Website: bh-photo
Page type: store-pickup
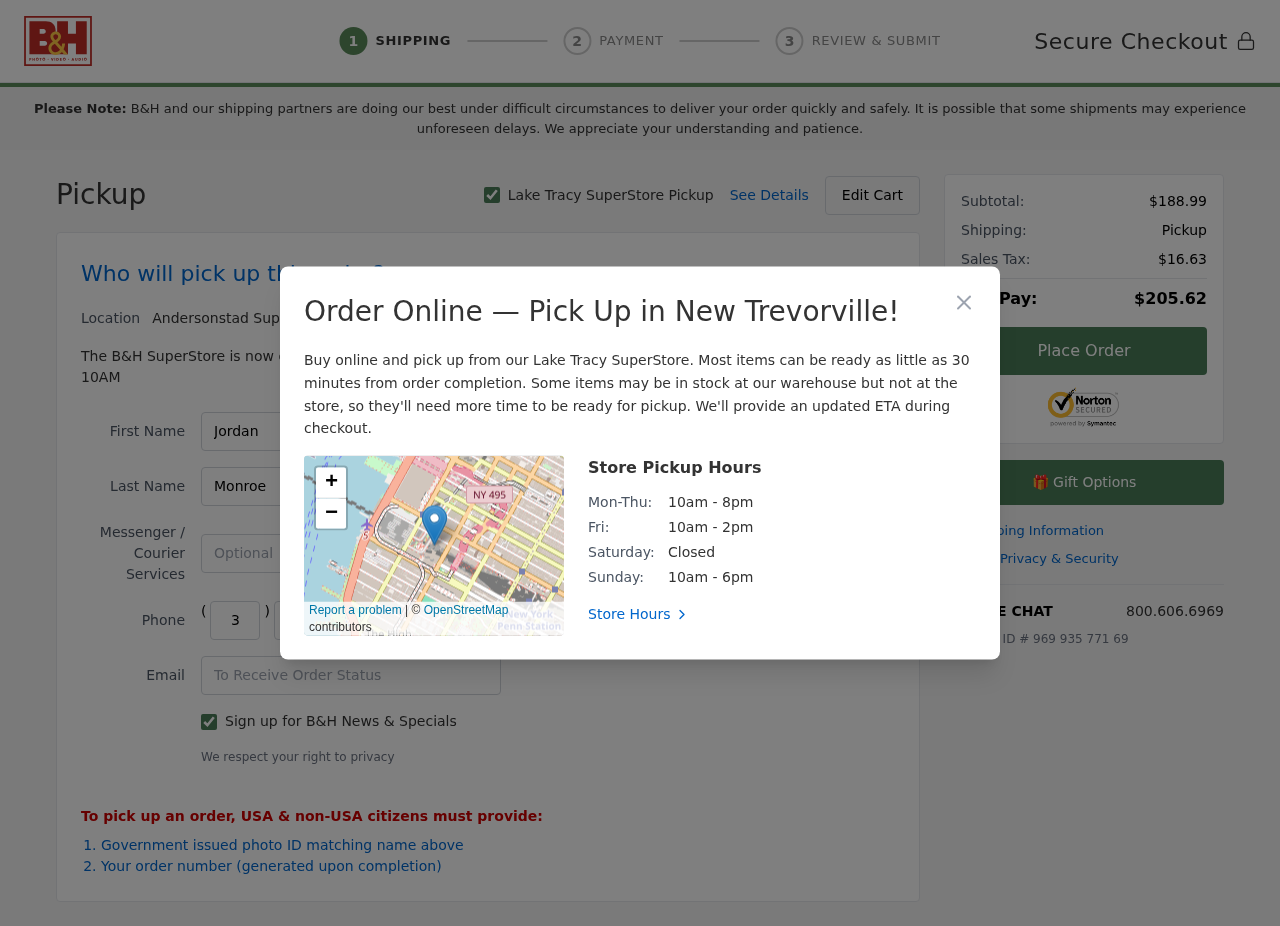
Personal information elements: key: PII_CITY
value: Lake Tracy
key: PII_CITY2
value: Andersonstad
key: PII_CITY3
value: New Trevorville
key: PII_EMAIL
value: jordanmonroe@yahoo.com
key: PII_FIRSTNAME
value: Jordan
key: PII_LASTNAME
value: Monroe
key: PII_PHONE_AREA
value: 313
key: PII_PHONE_PREFIX
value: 494
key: PII_PHONE_SUFFIX
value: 9131
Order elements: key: ORDER_SUBTOTAL
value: $188.99
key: ORDER_TAX
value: $16.63
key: ORDER_TOTAL
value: $205.62
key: ORDER_ID
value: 969 935 771 69